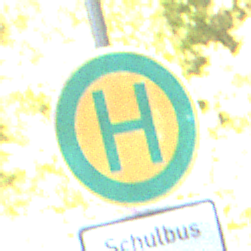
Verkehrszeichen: Haltestelle
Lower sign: ZeitangabenMitBeschraenkungAufWochentage5
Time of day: MorningAfternoon
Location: Outdoor (Nature)
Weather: Clear
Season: NotSpecified
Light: Natural